Question: I'm trying to get the source code from a website with 'urllib' in Python 3. When I run my script, I'm told that I need JavaScript enabled in my browser. However, I'm quite certain that it is enabled. Here are my script and errors:

Error:
> /Library/Frameworks/Python.framework/Versions/3.5/bin/python3.5
"/Applications/PyCharm CE.app/Contents/helpers/pydev/pydevd.py"
--multiproc --qt-support --client 127.0.0.1 --port 57883 --file /Users/titusflex/PycharmProjects/HelloPython/testtest.py warning:
Debugger speedups using cython not found. Run
'"/Library/Frameworks/Python.framework/Versions/3.5/bin/python3.5"
"/Applications/PyCharm CE.app/Contents/helpers/pydev/setup_cython.py"
build_ext --inplace' to build. pydev debugger: process 3089 is
connectingConnected to pydev debugger (build 145.598)
b"http://www.google.com/adwords/select/interstitial_short_js.html'>var jsRedirect = true;var
url =
'\/um\/identity?authuser=0&dst=\/cm\/CampaignMgmt?';if
(self.document.location.hash) {var querySeparator = (url.indexOf('?')
== -1) ? '?' : '&'; url += querySeparator + 'frag=' + encodeURIComponent(self.document.location.hash.substring(1));}window.location.assign(url);"Process finished with exit code 0
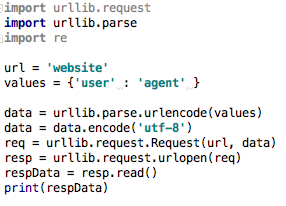
Answer: You are actually getting the response from the site but the site's server has its own way of responding when it receives a request from a client, which it thinks has no javascript support.
So, you need to look for ways to spoof your scraping call to the site to make it look like you can handle Javascript.
You can try to fake the user-agent request header but I seriously doubt that would work. You will be better off with something like Selenium.
- <URL>